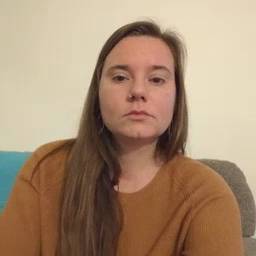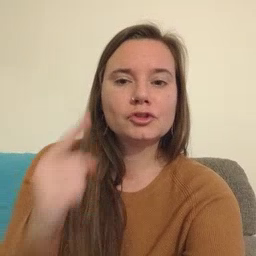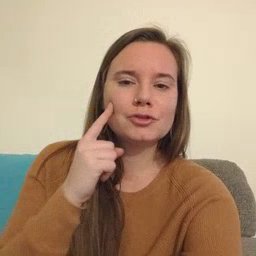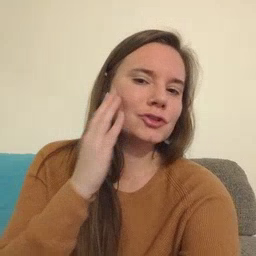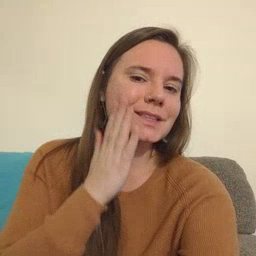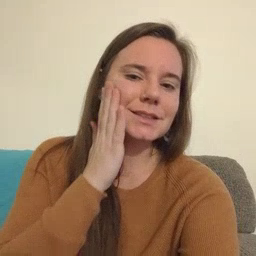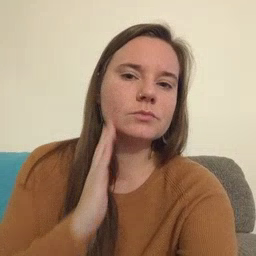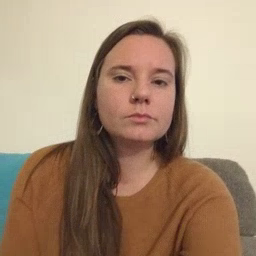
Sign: cheek